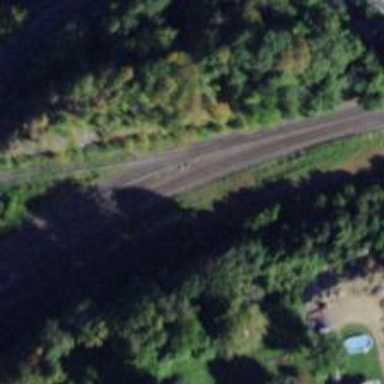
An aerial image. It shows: Abandoned railway.